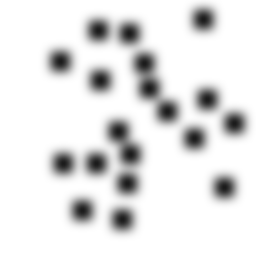
Squares: 19
Triangles: 0
Stars: 0
Total shapes: 19